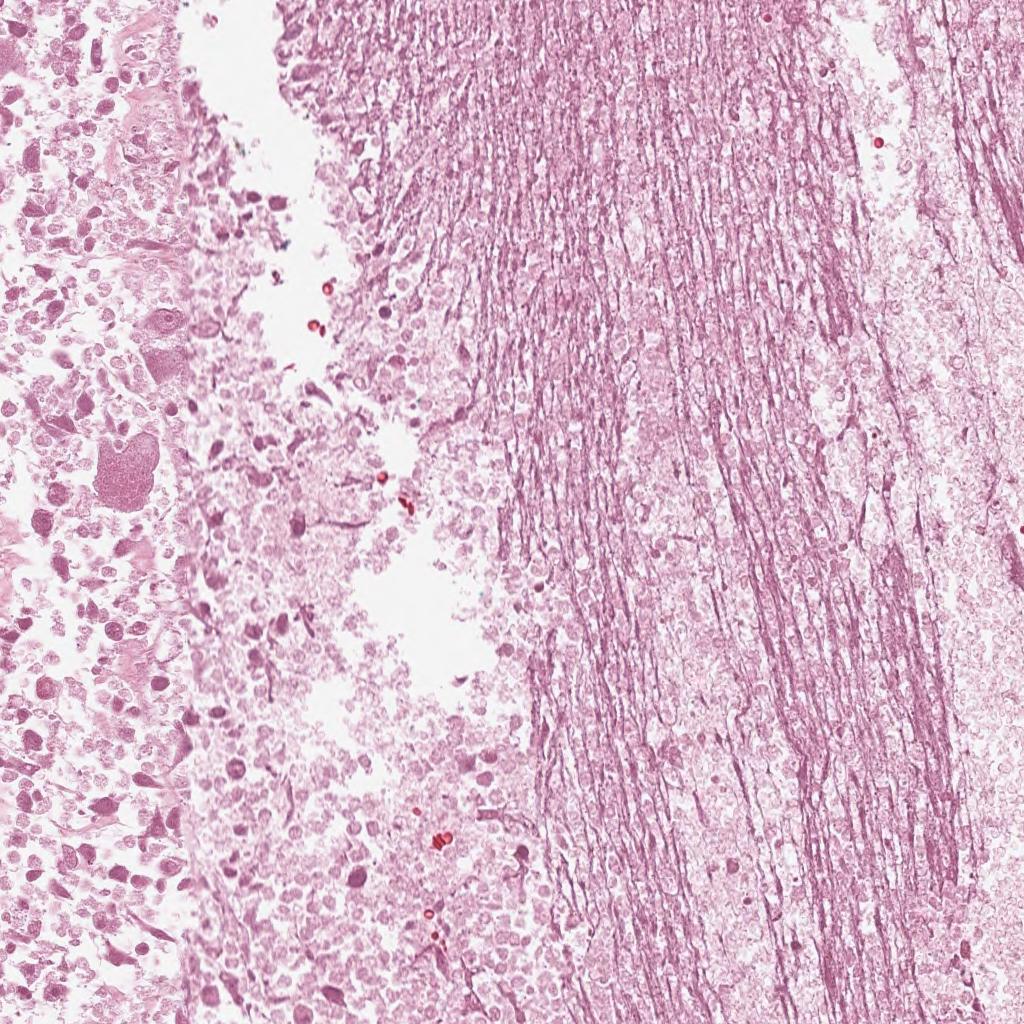
Label: Non-Viable-Tumor